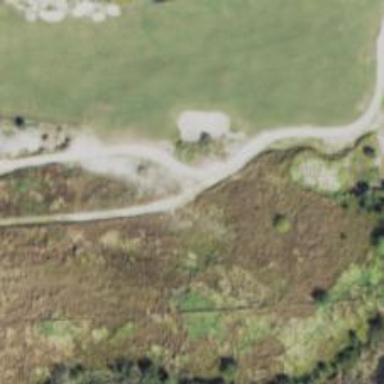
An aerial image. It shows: Path for both road and golf.